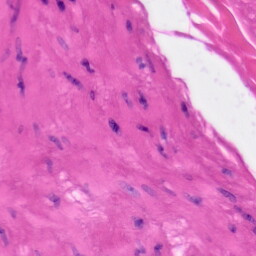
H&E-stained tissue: Skin